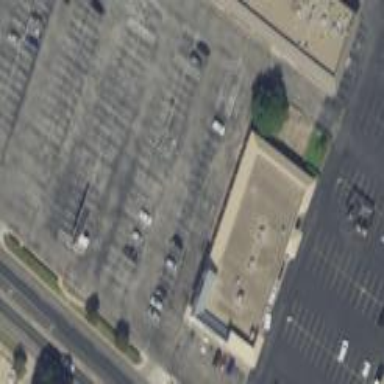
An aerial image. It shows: Retail building.